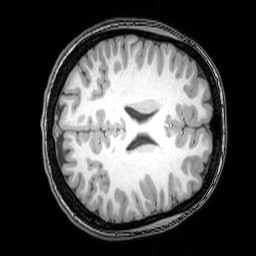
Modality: T1w
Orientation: axial
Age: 21
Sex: female
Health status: healthy
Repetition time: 0.081 s
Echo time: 0.037 s